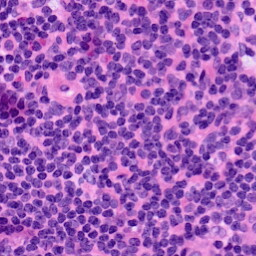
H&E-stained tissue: LymphNode